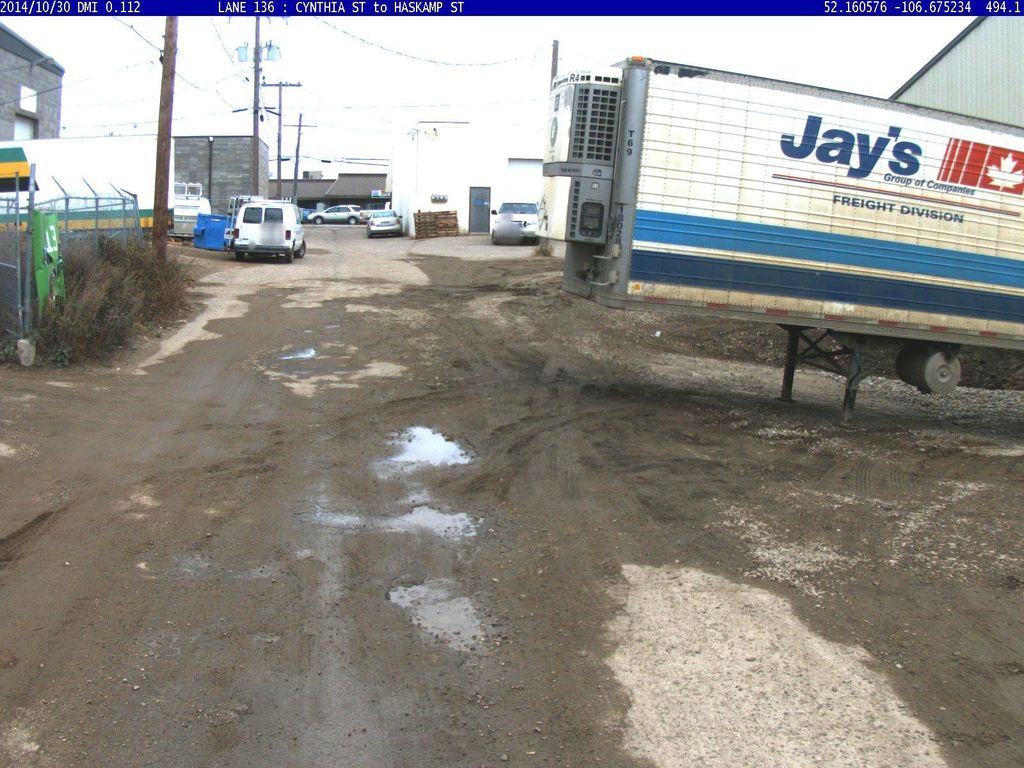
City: saskatoon